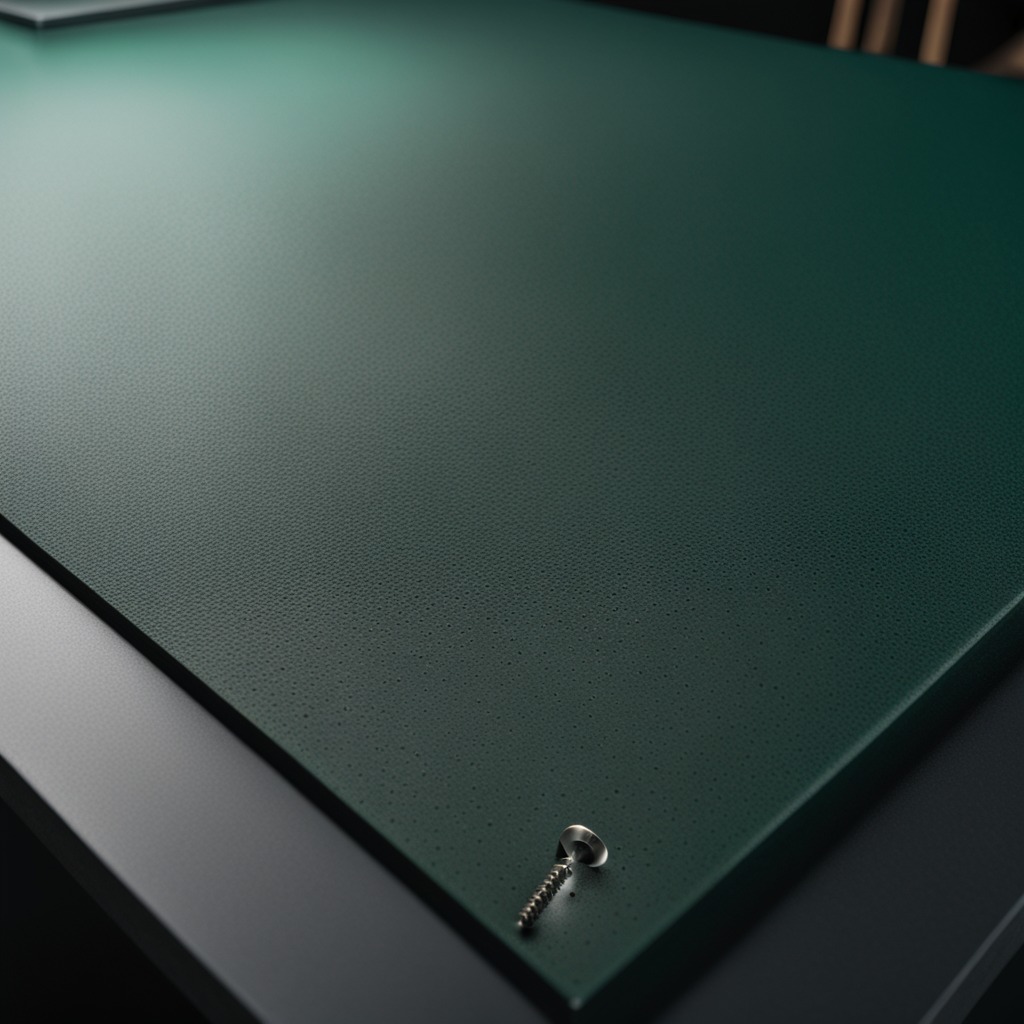
A metal screw lies on a clean granite tabletop covered with a green rubber mat inside a workshop at night dim ambient light soft shadows worn but beneath the mat